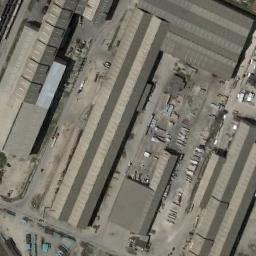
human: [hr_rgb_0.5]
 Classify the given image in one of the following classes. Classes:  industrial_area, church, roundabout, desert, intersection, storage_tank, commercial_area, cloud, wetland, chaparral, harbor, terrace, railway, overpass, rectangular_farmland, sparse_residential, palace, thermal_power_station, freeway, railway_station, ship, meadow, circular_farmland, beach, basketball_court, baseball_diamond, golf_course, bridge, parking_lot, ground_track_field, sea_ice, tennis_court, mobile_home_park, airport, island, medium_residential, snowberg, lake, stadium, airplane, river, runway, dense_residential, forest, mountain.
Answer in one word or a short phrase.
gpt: industrial_area